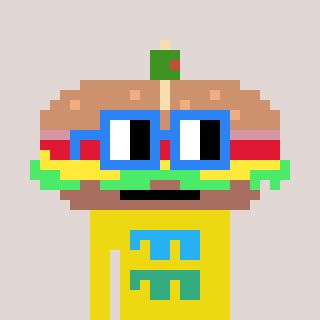
a pixel art character with square blue glasses, a sandwich-shaped head and a yellow-colored body on a warm background